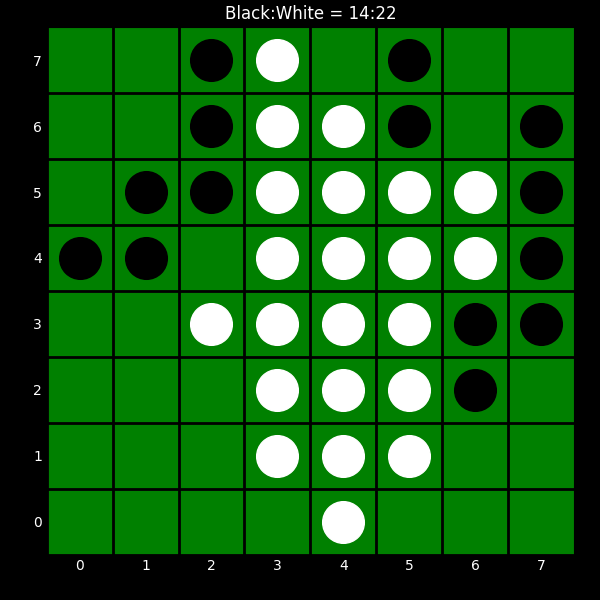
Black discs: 14
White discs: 22